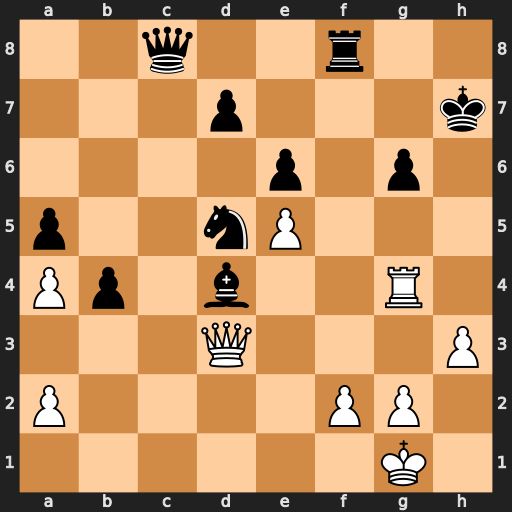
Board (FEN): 2q2r2/3p3k/4p1p1/p2nP3/Pp1b2R1/3Q3P/P4PP1/6K1
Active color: w
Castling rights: -
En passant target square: -
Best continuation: Qxg6+ Kh8 Rh4#